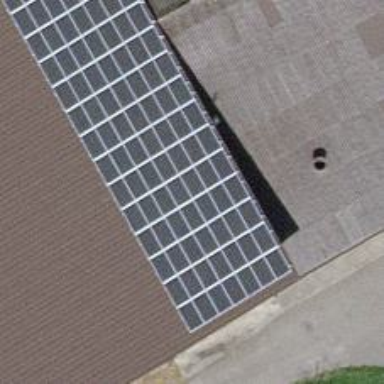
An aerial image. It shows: Solar power generator using photovoltaic panels.